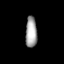
Tissue: prostate
Cell type: T cells
Senescence score: 0.7068
Nuclear area (px): 350
Mean DAPI intensity: 162.486